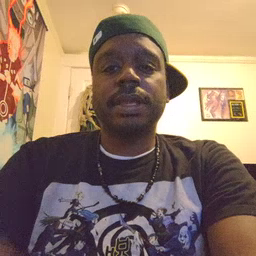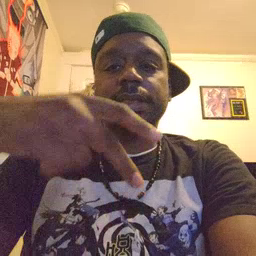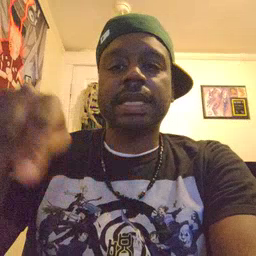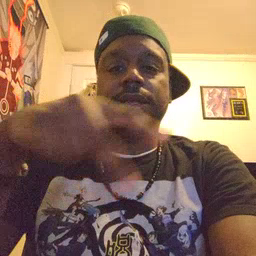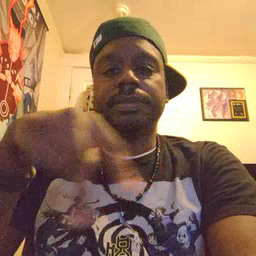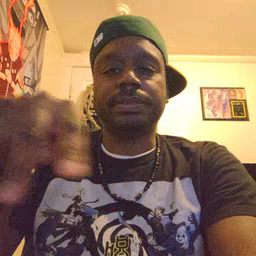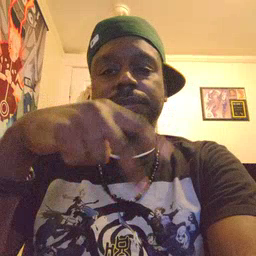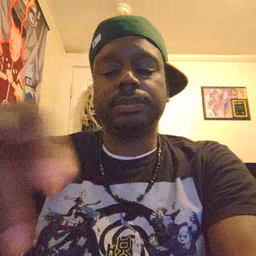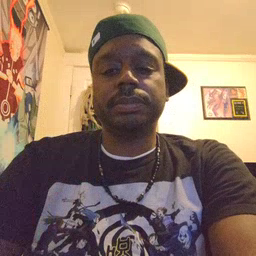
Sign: dance